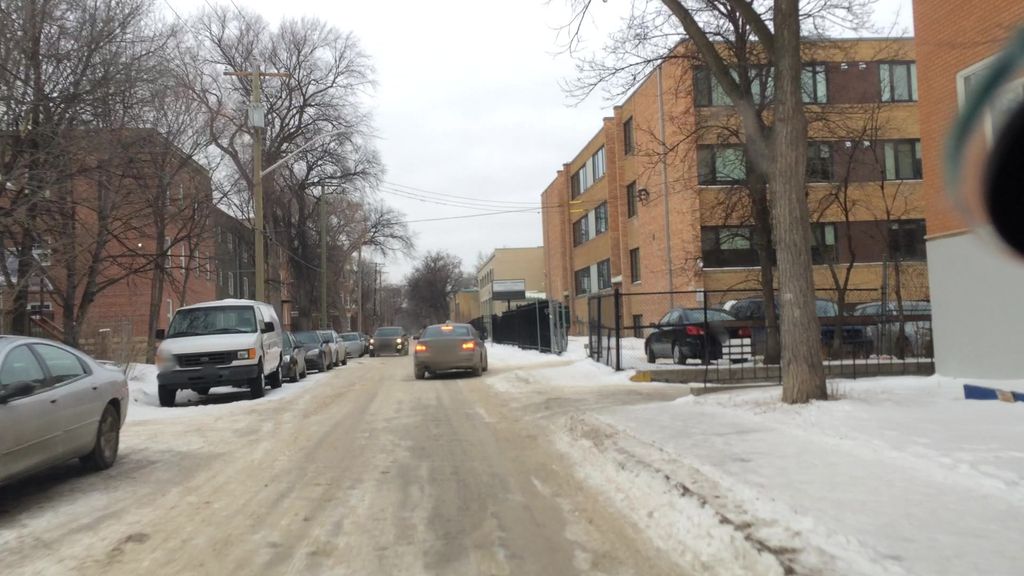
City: winnipeg